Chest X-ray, AP view. Patient: 32 years old, sex M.
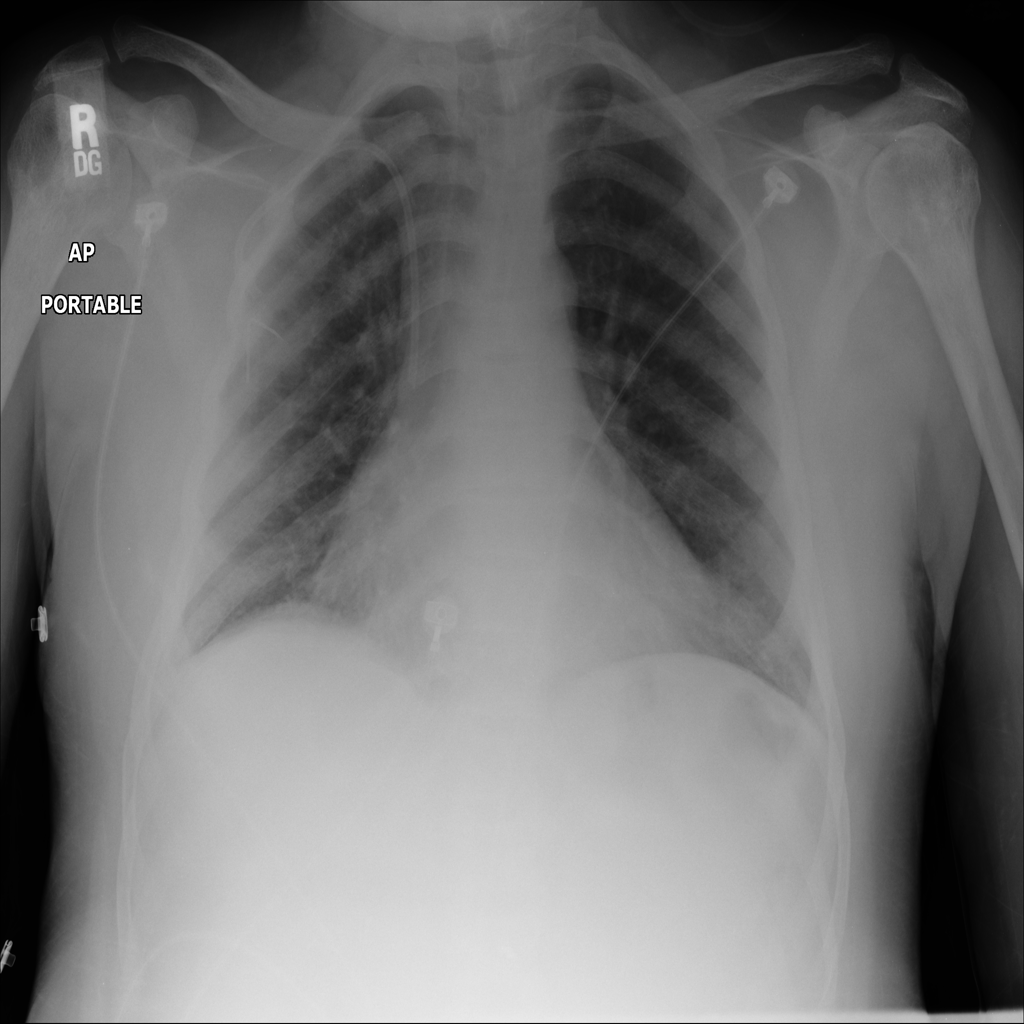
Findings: Cardiomegaly, Infiltration